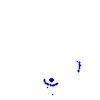
Particle: proton